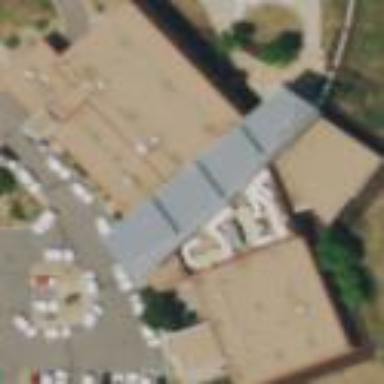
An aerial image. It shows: Police building.